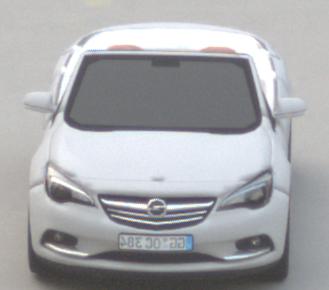
Make: Opel
Model: Cascada 1.4 Turbo
Detailed model: Cascada
Model produced from: 2013/03
Model produced until: 2015/01
Doors: 2
Color: white
Road condition: dry road
Daytime: morning or afternoon
Contrast: low contrast